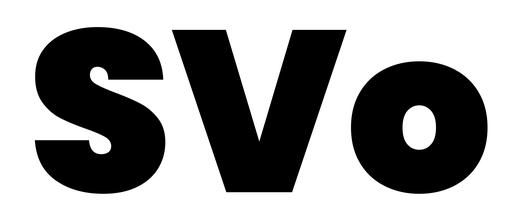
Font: Poppins-Black